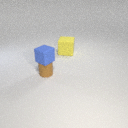
small brown rubber cylinder to the left of large yellow rubber cube